Interaction volume radius: 5 \u00c5
Interaction volume height: 35 \u00c5
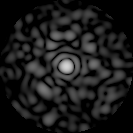
Disorder parameter: 0.8488